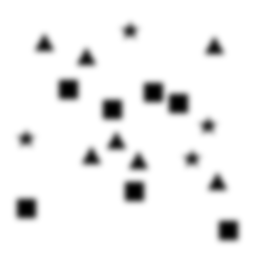
Squares: 7
Triangles: 7
Stars: 4
Total shapes: 18